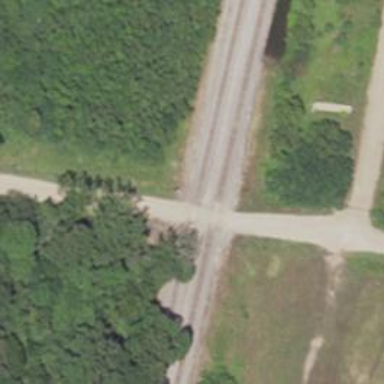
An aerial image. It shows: Railway track.